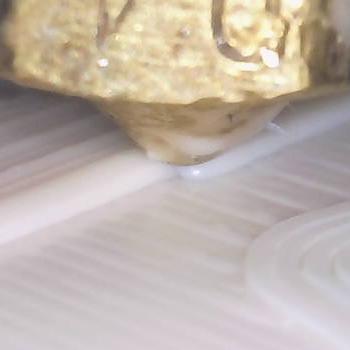
Flow rate: 224%